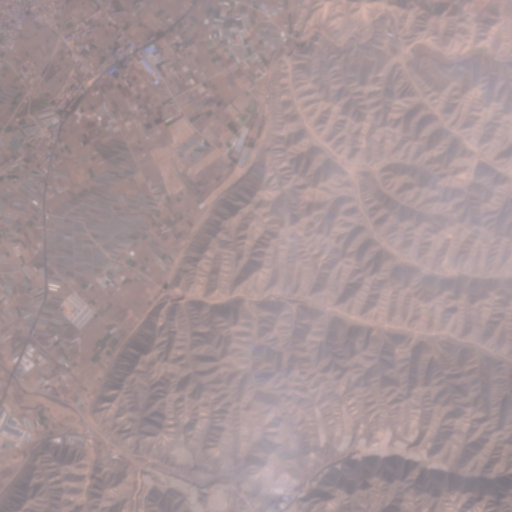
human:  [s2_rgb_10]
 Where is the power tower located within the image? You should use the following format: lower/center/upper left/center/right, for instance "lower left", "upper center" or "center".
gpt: There is no power tower in the image.